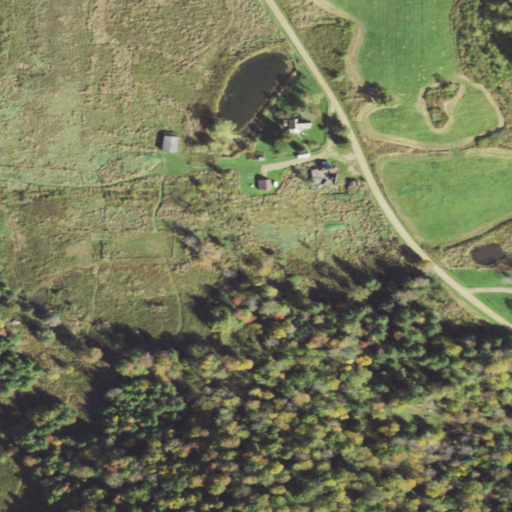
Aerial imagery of valley in Pennsylvania named Slippery Elm Hollow containing mixed forest, pasture, deciduous forest, open development, evergreen forest, low intensity development, and medium intensity development